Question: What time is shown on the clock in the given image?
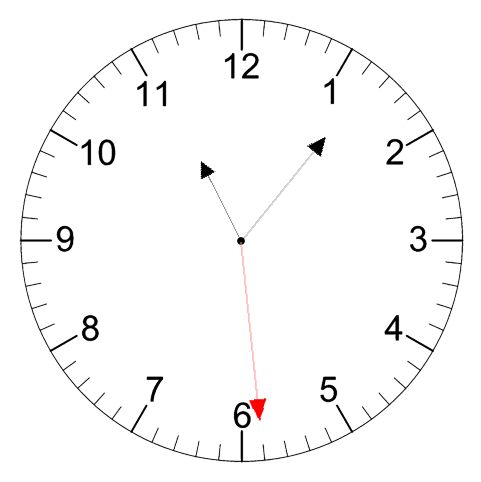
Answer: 11:06:29